Field crop: maize
Growth stage: 2
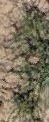
Species: salsola